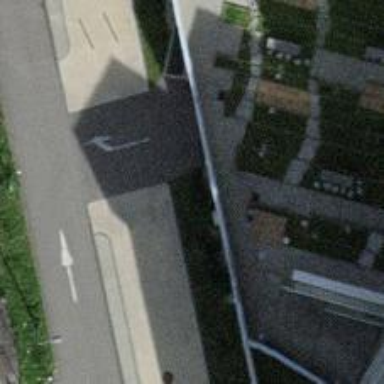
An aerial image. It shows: Parking entrance.